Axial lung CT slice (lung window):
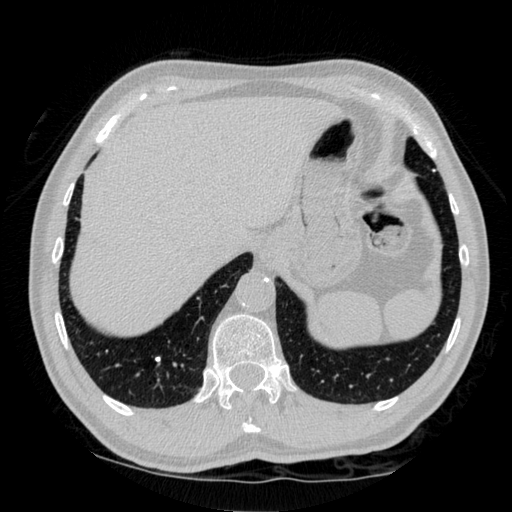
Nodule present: yes
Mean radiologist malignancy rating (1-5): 1